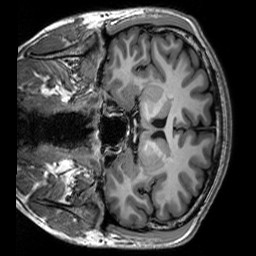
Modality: T1w
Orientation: coronal
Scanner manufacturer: siemens
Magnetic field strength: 3 T
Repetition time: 2.3 s
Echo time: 0.00302 s